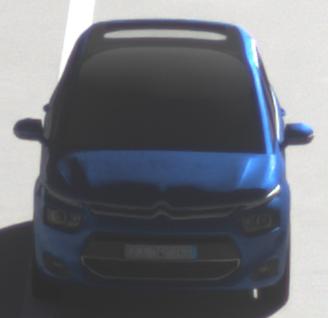
Make: Citroen
Model: Grand C4 Picasso VTi 120
Detailed model: Grand C4 Picasso (II)
Model produced from: 2013/10
Model produced until: 2015/02
Doors: 5
Color: blue
Road condition: dry road
Daytime: morning or afternoon
Contrast: high contrast